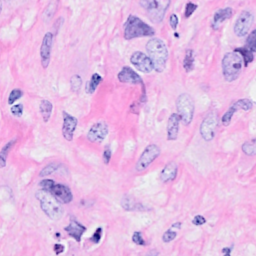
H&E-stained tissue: Breast